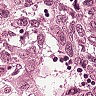
Metastatic tissue present: yes